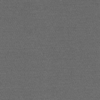
Label: dusty